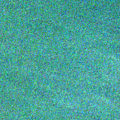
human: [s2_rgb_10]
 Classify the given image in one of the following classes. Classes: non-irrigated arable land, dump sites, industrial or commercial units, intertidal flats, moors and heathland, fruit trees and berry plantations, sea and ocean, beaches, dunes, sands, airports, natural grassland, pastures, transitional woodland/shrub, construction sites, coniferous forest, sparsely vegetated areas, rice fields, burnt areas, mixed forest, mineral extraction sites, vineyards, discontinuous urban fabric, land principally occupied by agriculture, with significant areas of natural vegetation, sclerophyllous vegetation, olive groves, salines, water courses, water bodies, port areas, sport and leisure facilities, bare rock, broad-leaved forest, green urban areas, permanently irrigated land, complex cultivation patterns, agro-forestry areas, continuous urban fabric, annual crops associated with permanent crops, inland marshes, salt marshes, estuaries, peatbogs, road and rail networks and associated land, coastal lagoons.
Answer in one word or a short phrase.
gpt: sea and ocean